Question: ![Left: Data from 2000-2040, Right: Data from 2001-2039][2]
Is there a way I can manually edit the bounds of my plot? When my x axis data runs from 2000 to 2040 matplotlib rearranges the plot such that a lot of white-space is produced on both the left and right sides of the plot, as in the left picture. However when I change my x axis data from 2001 to 2039 there is no whitespace as in the right picture. I suspect this happens because of how matplotlib automatically arranges the ticks. The question is how can the x-ticks be manipulated manually to avoid unnecessary whitespace? Any ideas?
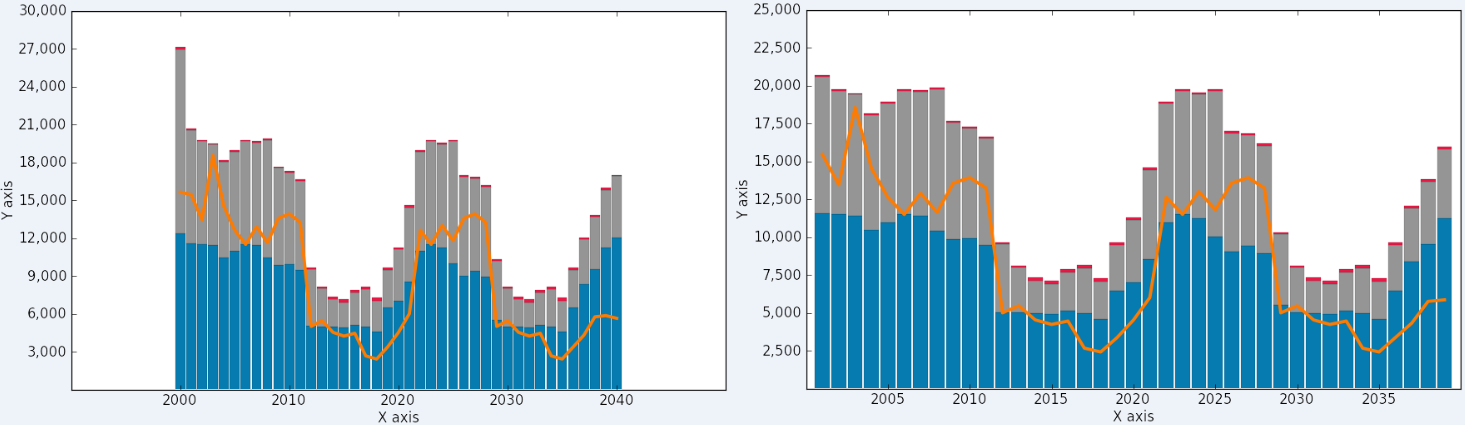
Answer: You can use the various pyplot functions called 'xlim', 'ylim' (to set the limits of the axes), 'xticks', 'yticks' (to set the tick positions) etc. Read <URL>.